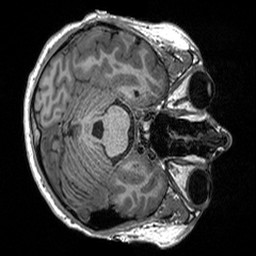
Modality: T1w
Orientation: axial
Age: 31
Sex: male
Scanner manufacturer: siemens
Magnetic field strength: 3 T
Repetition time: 2.3 s
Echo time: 0.00298 s